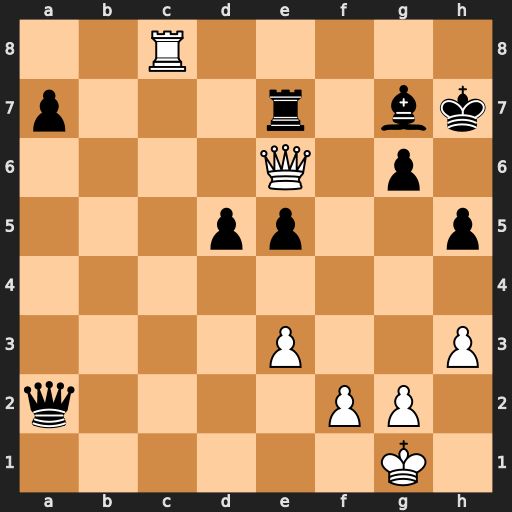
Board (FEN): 2R5/p3r1bk/4Q1p1/3pp2p/8/4P2P/q4PP1/6K1
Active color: w
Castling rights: -
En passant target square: -
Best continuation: Qxe7 Qa1+ Kh2